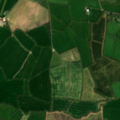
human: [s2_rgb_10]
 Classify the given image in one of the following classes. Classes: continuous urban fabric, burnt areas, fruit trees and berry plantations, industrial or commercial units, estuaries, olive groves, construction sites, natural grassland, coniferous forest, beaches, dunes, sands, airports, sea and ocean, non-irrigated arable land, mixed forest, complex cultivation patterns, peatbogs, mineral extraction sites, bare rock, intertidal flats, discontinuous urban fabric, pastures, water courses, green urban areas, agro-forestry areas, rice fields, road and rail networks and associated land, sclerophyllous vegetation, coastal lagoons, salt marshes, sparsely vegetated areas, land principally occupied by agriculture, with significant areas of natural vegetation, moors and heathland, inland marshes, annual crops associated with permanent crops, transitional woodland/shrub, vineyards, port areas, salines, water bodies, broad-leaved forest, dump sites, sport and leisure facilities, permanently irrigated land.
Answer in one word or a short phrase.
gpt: non-irrigated arable land, pastures